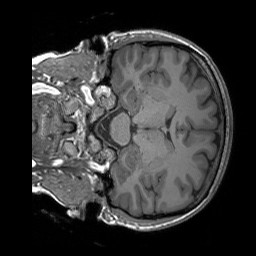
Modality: T1w
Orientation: coronal
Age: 32
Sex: female
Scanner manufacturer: siemens
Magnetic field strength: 3 T
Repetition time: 1.9 s
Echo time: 0.00243 s